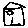
Label: house